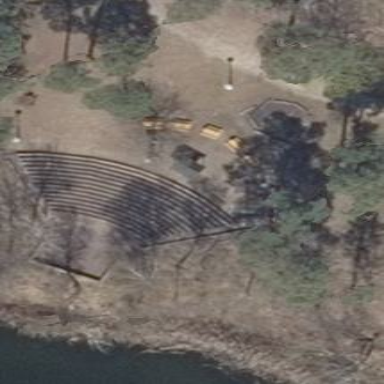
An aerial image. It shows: Bandstand in leisure land.